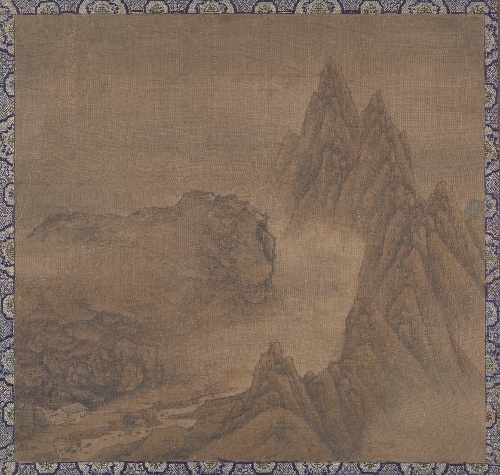
Artist: Unidentified artist|Pei Kuan
Artist bio: |Chinese, Tang dynasty
Object type: Album leaf
Classification: Paintings
Medium: Album leaf; ink and color on silk
Culture: China
Period: Ming (1368–1644) or Qing (1644–1911) dynasty
Dimensions: 15 x 15 3/4 in. (38.1 x 40 cm)
Department: Asian Art
Credit line: Rogers Fund, 1923
Accession year: 1923
Repository: Metropolitan Museum of Art, New York, NY
Tags: Mountains